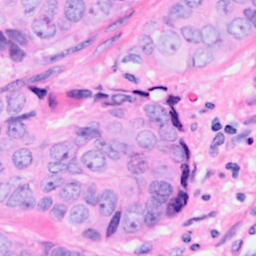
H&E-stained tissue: Breast